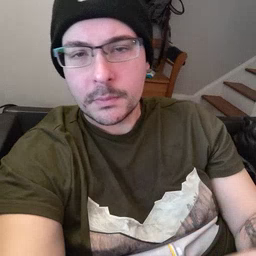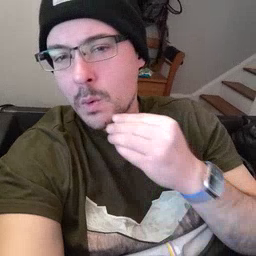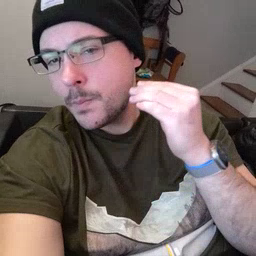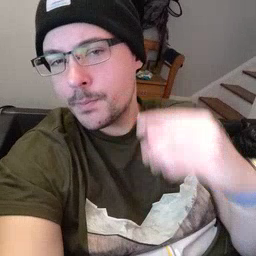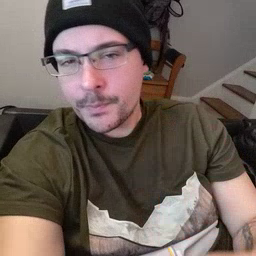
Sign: home